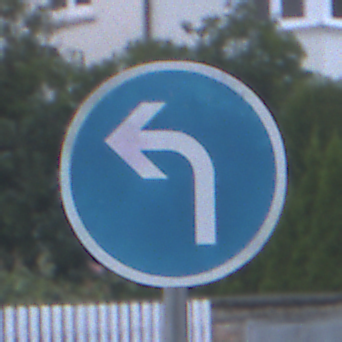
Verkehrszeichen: VorgeschriebeneFahrtrichtungLinks
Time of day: SunriseSunset
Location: Outdoor (Urban)
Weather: PartlyCloudy
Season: NotSpecified
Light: Natural